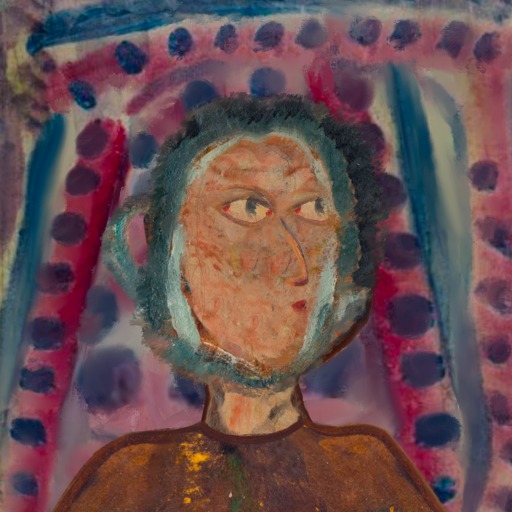
Background: HillGirl, Head And Neck Side: Orphan, Face Side: GypsyMother, Bust: Comrade, Hair Side: Boggyland, Head Accessory: Blank, Second Necklace: Blank, Necklace: Blank, Baby: Blank